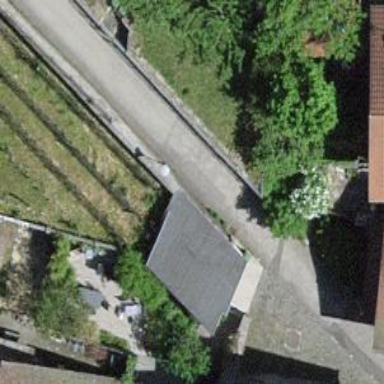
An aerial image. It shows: Garage building.